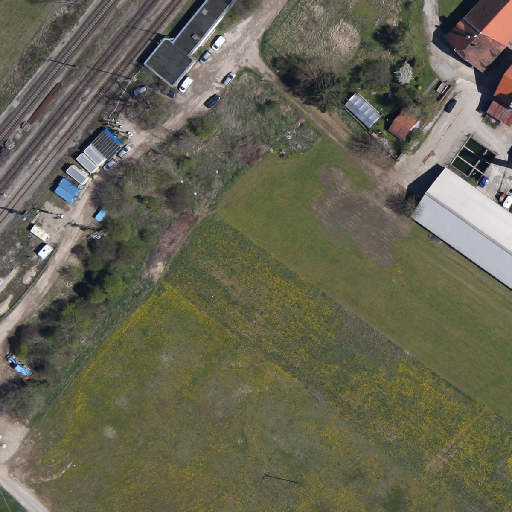
Referring expression: light-duty vehicle in the parking area